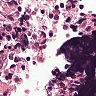
Metastatic tissue present: no